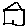
Label: house